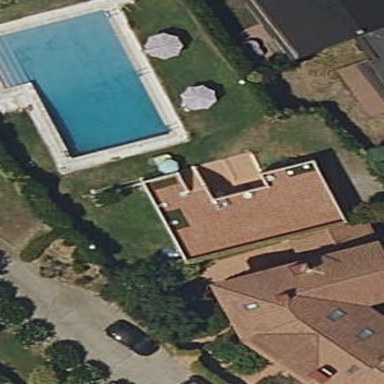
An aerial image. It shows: Swimming pool located in leisure land.